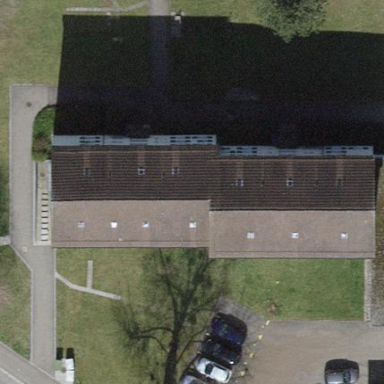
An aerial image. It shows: Apartments building with gabled tile roof.